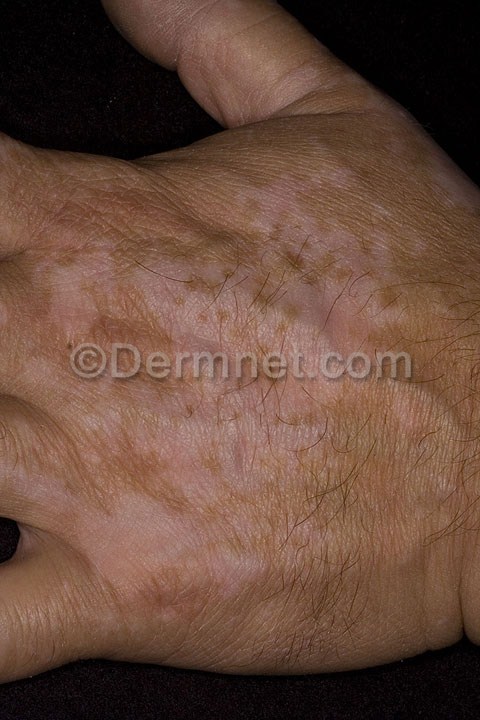
Disease: Light Diseases and Disorders of Pigmentation